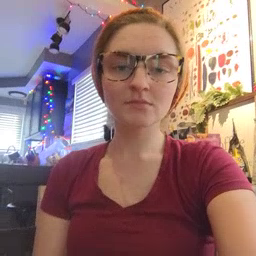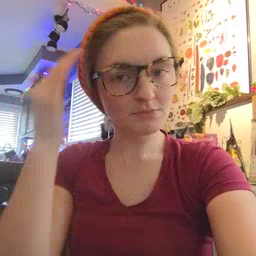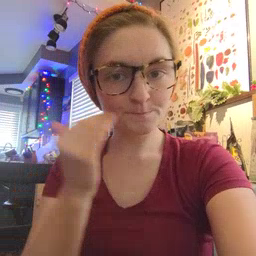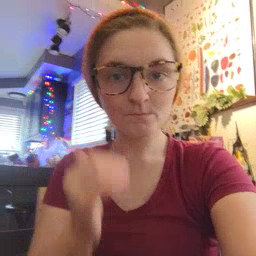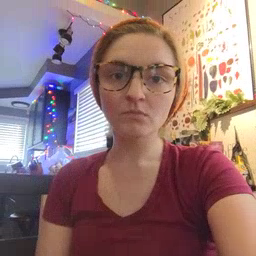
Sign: head